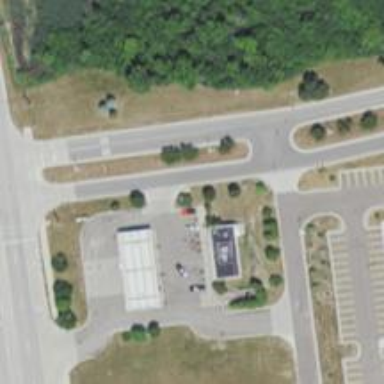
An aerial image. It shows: Convenience shop.